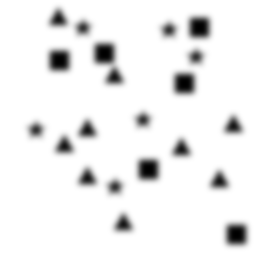
Squares: 6
Triangles: 9
Stars: 6
Total shapes: 21